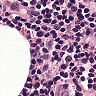
Metastatic tissue present: no